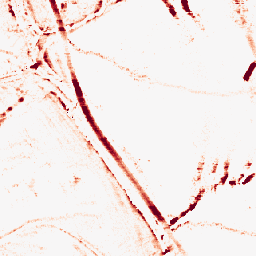
Category: morphological
Decomposition family: morphological_rect
Decomposition parameters: operation: opening
width: 10
height: 5
Upsampling method: area
Upsampling parameters: scale: 4
Upsampling scale: 4